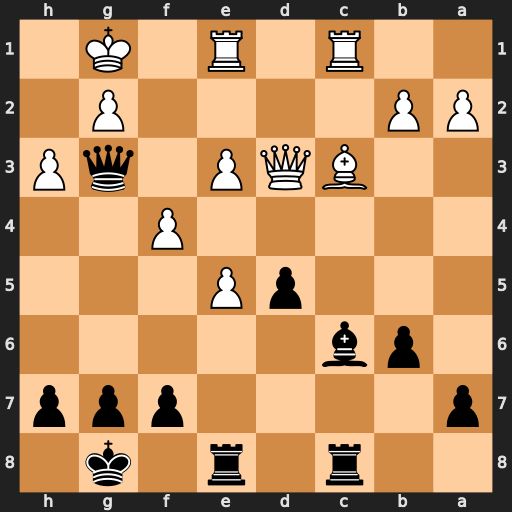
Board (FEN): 2r1r1k1/p4ppp/1pb5/3pP3/5P2/2BQP1qP/PP4P1/2R1R1K1
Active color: b
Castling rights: -
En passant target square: -
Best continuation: d4 Qe2 dxc3